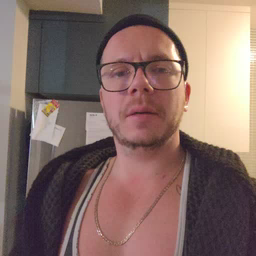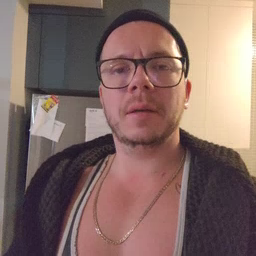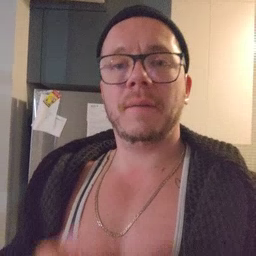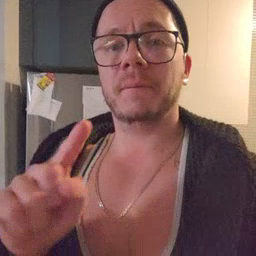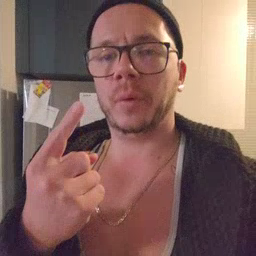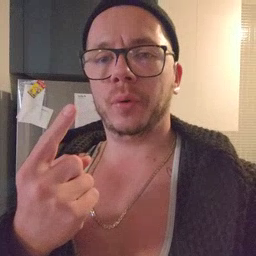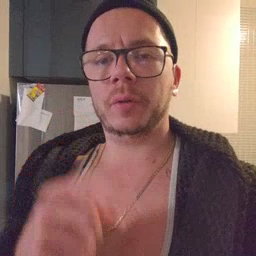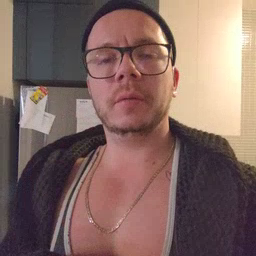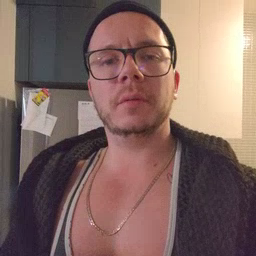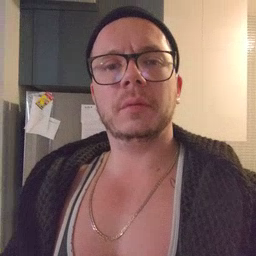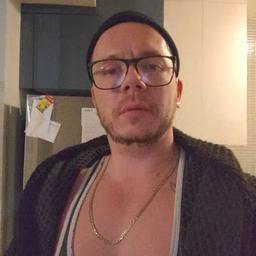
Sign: first